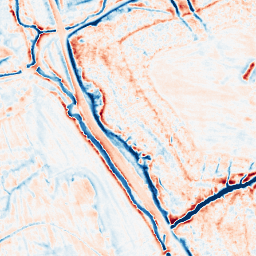
Category: edge_preserving
Decomposition family: anisotropic_diffusion
Decomposition parameters: iterations: 50
kappa: 50
gamma: 0.1
Upsampling method: linear_exact
Upsampling parameters: scale: 4
Upsampling scale: 4